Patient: sex F, age 65
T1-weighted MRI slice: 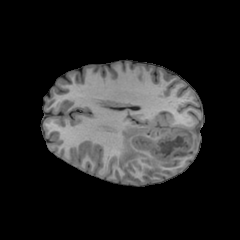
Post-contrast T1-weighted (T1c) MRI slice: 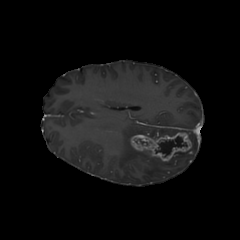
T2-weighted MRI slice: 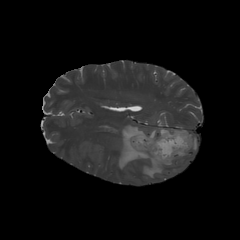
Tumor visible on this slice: yes
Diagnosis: Glioblastoma, IDH-wildtype
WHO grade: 4